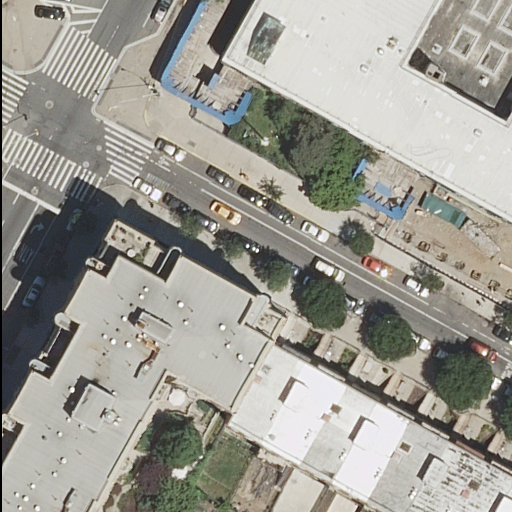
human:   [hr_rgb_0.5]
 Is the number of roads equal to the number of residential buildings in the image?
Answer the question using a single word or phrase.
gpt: no

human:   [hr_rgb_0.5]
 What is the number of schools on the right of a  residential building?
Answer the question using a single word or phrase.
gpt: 1

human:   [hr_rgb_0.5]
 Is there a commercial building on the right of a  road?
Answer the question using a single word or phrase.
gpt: no

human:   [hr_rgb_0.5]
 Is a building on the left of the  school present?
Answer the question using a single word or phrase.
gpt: yes

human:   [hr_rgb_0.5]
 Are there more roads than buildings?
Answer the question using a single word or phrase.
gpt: no

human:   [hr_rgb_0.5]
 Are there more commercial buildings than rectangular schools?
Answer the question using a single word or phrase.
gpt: no

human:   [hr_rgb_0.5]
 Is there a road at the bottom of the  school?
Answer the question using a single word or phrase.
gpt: yes

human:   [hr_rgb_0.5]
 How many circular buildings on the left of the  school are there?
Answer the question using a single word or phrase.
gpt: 0

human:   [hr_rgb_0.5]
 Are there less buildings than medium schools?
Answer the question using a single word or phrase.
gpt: no

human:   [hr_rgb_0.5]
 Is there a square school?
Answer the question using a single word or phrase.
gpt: no

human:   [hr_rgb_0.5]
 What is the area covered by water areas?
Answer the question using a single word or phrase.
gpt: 0m2

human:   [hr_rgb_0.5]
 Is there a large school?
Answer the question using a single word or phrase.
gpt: yes

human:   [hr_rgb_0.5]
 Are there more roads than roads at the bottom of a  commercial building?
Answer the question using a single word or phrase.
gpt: yes

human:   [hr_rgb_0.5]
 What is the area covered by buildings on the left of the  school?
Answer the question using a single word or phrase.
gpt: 2007m2

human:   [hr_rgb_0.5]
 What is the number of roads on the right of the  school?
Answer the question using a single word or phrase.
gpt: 0

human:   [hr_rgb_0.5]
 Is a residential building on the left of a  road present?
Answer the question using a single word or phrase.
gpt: no

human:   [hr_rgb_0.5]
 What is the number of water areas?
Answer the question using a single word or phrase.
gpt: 0

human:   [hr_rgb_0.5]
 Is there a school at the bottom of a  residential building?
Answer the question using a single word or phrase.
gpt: no

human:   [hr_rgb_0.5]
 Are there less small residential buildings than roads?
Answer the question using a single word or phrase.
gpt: yes

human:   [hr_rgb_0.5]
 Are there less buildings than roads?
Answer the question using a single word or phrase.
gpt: no

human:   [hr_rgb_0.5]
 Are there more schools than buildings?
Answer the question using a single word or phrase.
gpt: no

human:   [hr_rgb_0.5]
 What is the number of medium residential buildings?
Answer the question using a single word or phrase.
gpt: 6

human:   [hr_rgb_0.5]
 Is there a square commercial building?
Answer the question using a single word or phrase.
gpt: no

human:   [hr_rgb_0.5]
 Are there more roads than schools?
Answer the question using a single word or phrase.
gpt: yes

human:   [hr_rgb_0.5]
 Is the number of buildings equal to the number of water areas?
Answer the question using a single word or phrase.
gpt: no

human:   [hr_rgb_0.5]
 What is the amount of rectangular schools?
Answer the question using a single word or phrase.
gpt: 1

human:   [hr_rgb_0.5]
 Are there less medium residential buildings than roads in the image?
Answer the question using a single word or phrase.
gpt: no

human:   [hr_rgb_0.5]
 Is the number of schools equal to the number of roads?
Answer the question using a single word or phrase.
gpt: no

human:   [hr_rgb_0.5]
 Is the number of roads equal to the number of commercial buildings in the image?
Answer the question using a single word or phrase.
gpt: no

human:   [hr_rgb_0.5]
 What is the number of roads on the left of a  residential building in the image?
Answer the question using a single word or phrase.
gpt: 2

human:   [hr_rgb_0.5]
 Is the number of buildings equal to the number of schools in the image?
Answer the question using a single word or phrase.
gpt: no

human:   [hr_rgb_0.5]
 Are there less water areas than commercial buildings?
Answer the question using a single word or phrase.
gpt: no

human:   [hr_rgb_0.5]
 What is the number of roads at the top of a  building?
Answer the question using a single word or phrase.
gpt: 3

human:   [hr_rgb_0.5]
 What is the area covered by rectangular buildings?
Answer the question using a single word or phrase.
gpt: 2515m2

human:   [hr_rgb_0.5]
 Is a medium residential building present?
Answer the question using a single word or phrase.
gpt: yes

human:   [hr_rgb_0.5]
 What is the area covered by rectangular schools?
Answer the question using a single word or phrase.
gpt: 1581m2